Chest X-ray:
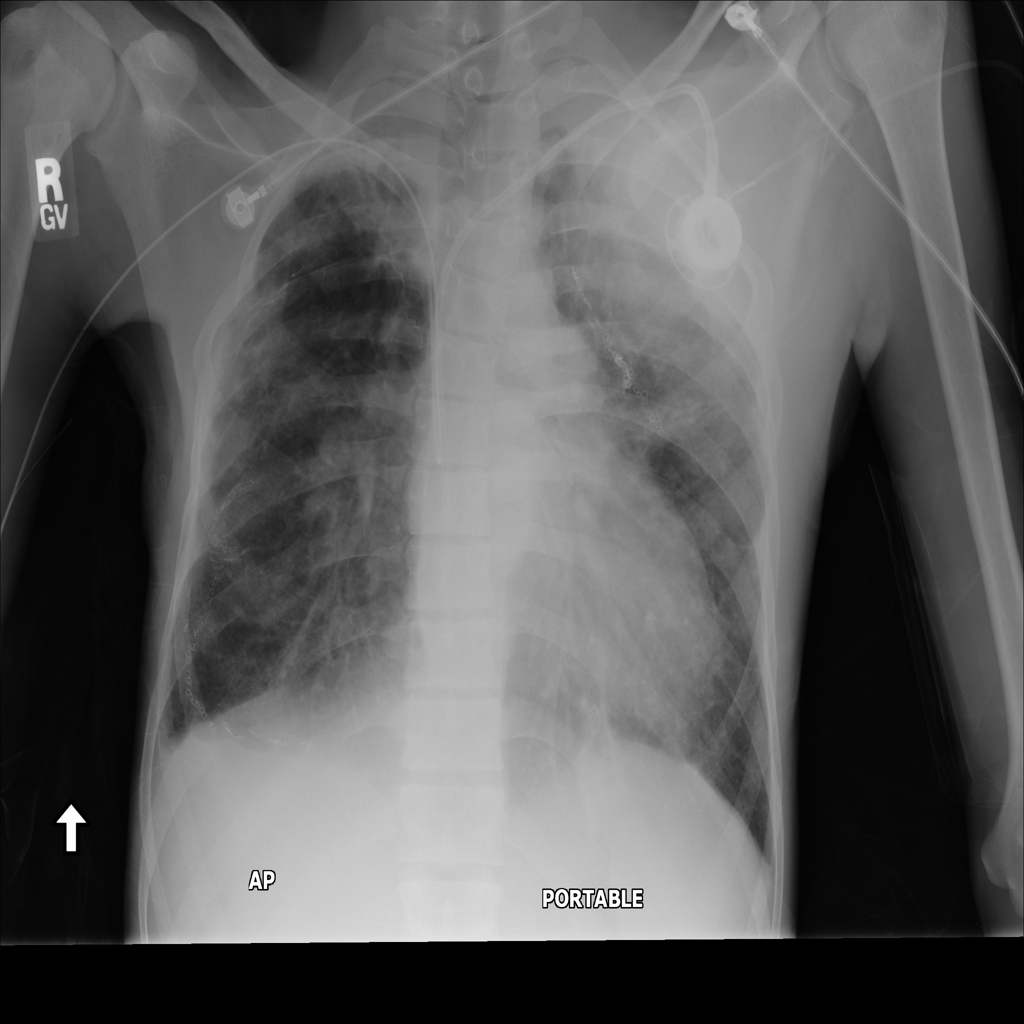
Findings: Effusion, Fibrosis, Emphysema, Consolidation
No abnormal finding: no